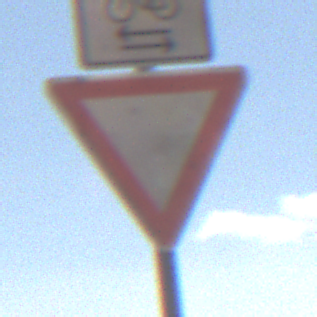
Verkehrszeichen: VorfahrtGewaehren
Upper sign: RichtungsangabeDurchPfeile9
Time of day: Midday
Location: Outdoor (Nature)
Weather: Clear
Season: NotSpecified
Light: Natural